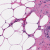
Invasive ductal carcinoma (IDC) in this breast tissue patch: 0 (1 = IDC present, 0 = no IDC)